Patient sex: M
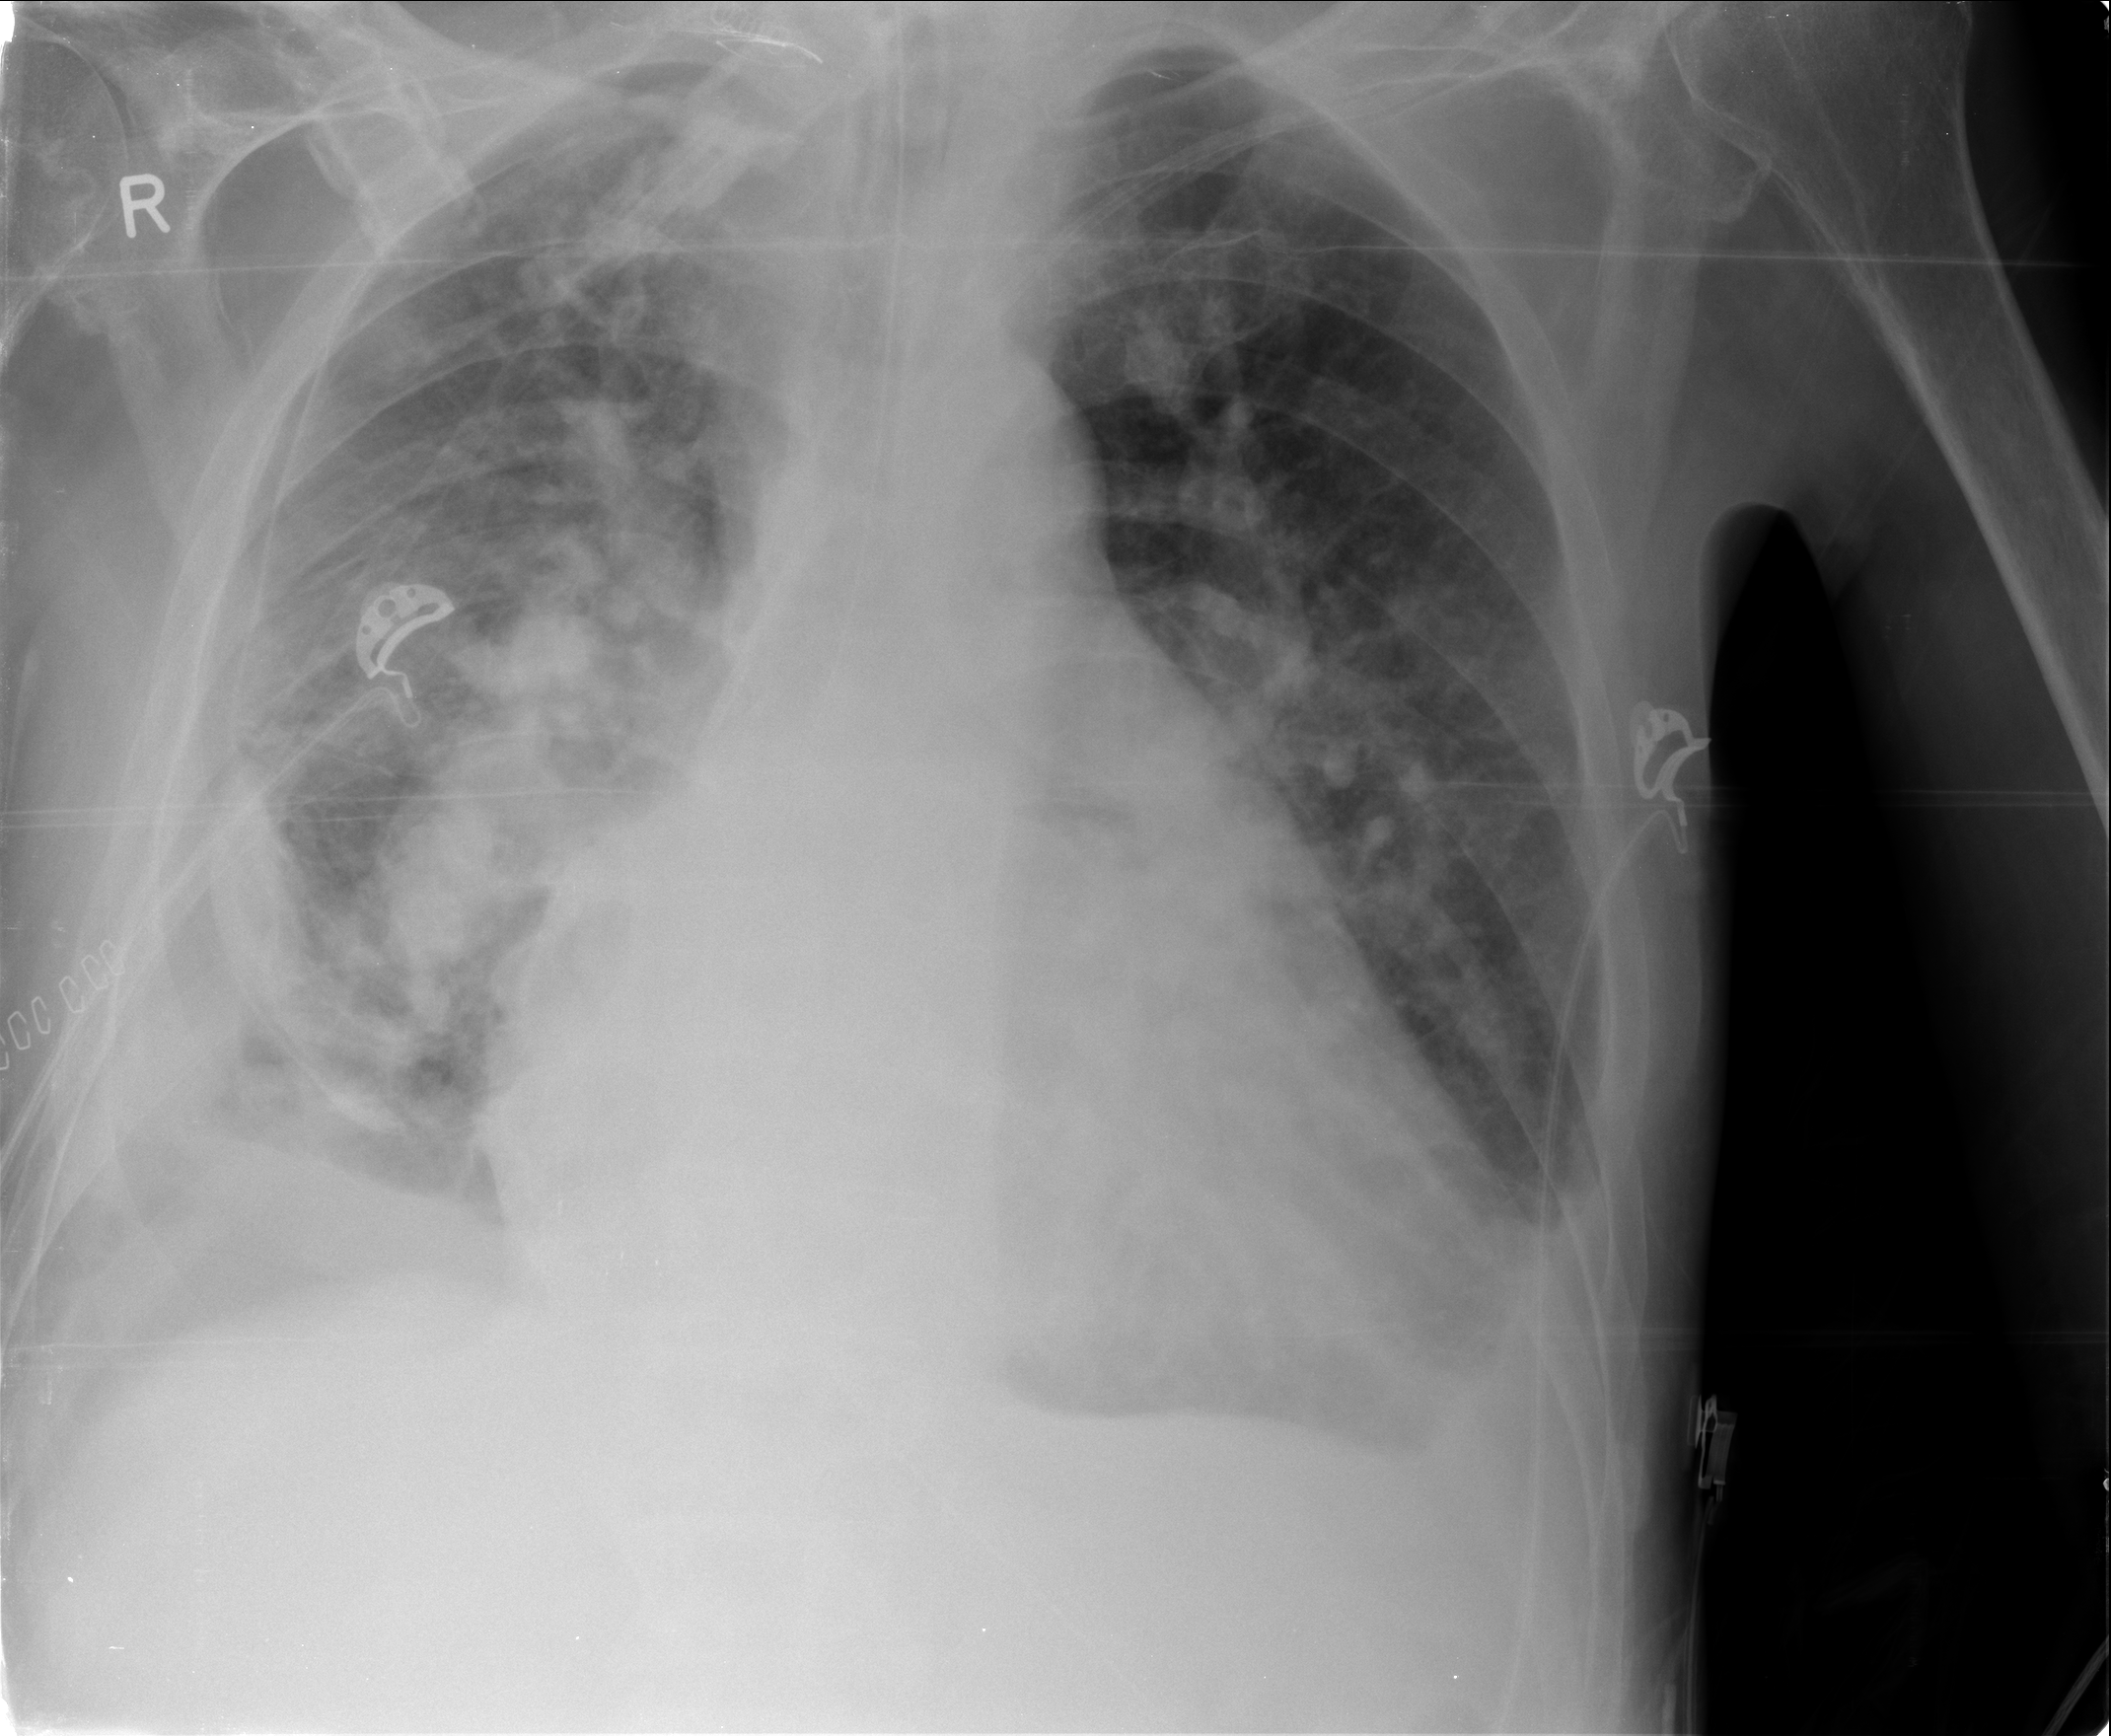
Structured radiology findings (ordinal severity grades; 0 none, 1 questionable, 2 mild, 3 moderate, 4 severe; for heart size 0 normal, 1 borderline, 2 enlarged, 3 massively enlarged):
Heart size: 3
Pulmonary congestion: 2
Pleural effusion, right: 3
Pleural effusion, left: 2
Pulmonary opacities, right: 3
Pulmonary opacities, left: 1
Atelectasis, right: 3
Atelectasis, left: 2